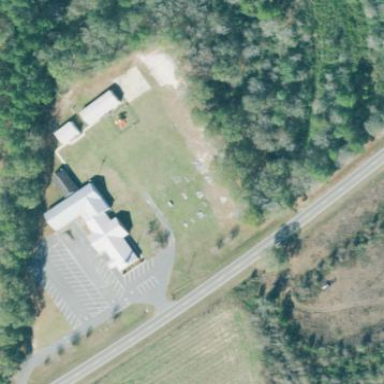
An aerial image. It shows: Cemetery.